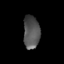
Tissue: skin
Cell type: Epithelial cells
Senescence score: 0.2842
Nuclear area (px): 524
Mean DAPI intensity: 84.702